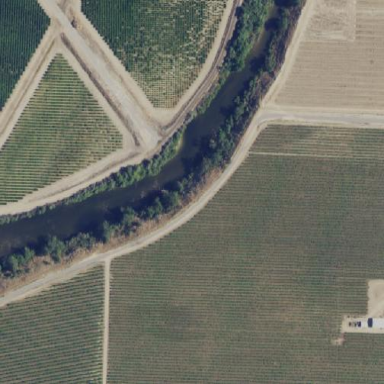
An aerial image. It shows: Vineyard.